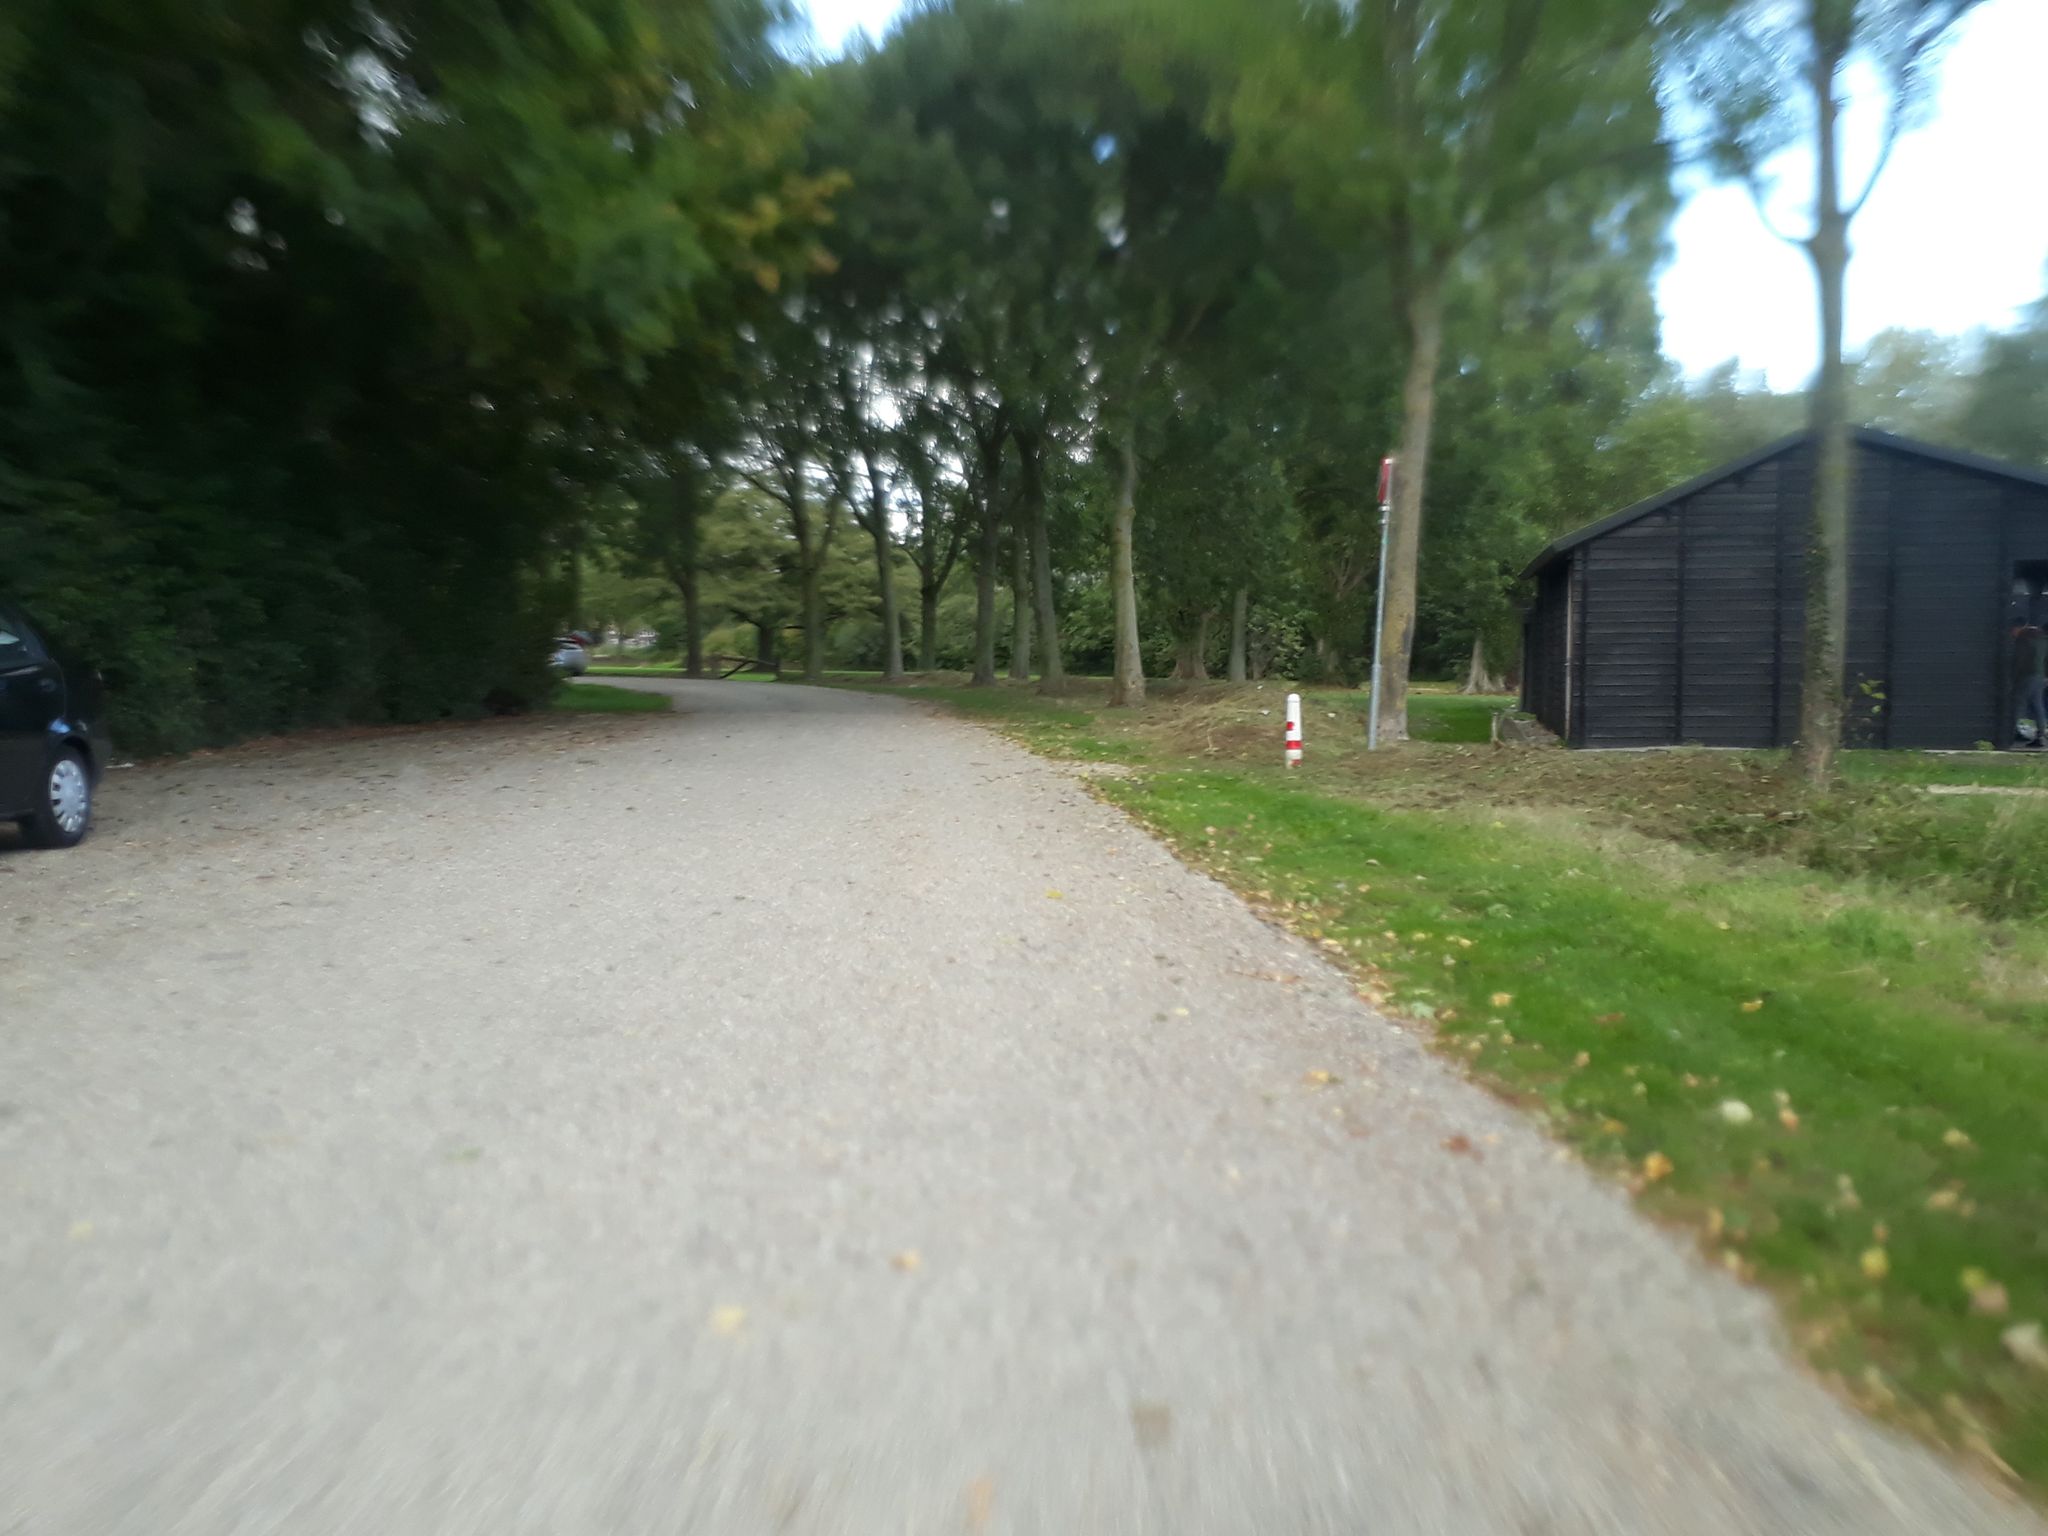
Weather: clear
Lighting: day
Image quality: slightly poor
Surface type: walking surface
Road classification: unclassified
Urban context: suburban or peri-urban
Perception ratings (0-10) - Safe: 4.28, Lively: 1.82, Beautiful: 8.13, Boring: 6.24, Depressing: 2.47, Wealthy: 3.62